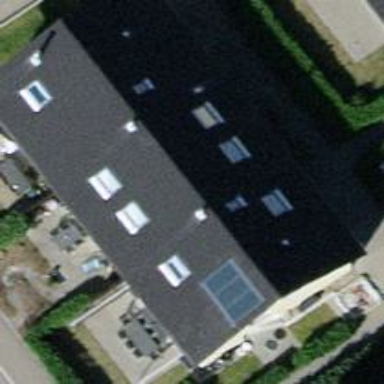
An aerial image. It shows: Terrace building with gabled roof.